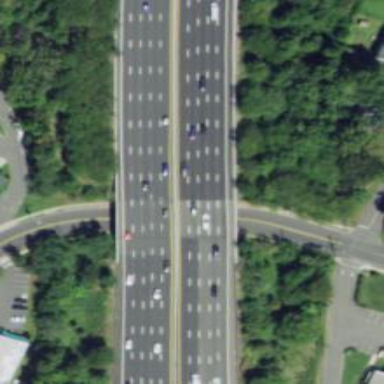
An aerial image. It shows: Motorway bridge spanning urban freeway/expressway.